Question: I'm asking as a new question because the update in <URL> didn't receive much attention.
Related questions: <URL>
t.dat file looks like this:
'''
260.37
260.04
261.53
261.32
260.19
260.49
260.43
260.59
260.26
260.68
260.28
259.93
260.82
259.50
260.29
260.52
260.30
259.91
262.24
260.58
260.74
260.22
261.66
260.31
260.99
259.79
260.90
259.88
260.19
261.50
259.32
260.79
259.94
260.35
260.03
260.07
261.86
261.09
260.60
260.15
75.17
75.16
75.33
75.31
75.34
75.04
75.49
75.25
75.27
75.32
75.10
75.75
75.58
74.86
75.19
75.44
75.29
75.31
75.55
75.91
75.39
75.65
75.85
75.67
75.62
74.87
75.64
75.69
75.13
77.76
75.31
74.87
75.75
75.27
75.61
74.84
75.72
75.40
74.96
75.33
67.20
67.26
68.15
68.67
68.88
67.56
67.71
66.87
68.74
67.32
66.92
69.62
67.29
66.87
68.33
67.73
68.66
68.75
67.00
67.22
66.93
68.81
67.29
67.18
67.33
67.91
70.34
67.15
68.37
69.60
69.74
69.62
67.33
66.79
67.90
67.39
69.88
68.48
68.96
67.36
47.82
47.54
47.74
47.95
47.65
47.71
47.64
47.71
47.47
48.19
47.82
48.06
47.88
48.22
48.31
47.58
47.41
47.85
47.71
47.93
48.34
47.95
48.70
47.58
47.86
47.96
47.80
48.00
47.51
47.56
47.50
47.52
47.47
47.76
47.53
48.27
47.26
47.79
47.67
47.57
'''
The goal is to calculate the standard deviations of four groups of numbers in file t.dat and show them as labels above the bars that compose the histogram. 1st group: lines 1-40 2nd group: lines 41-80 3rd group: lines 81-120 4th group: lines 121-160
So far, I've only managed to do this manually. I've splitted the desired range of lines into individual files, i. e. tempos1.dat, tempos4.dat, tempos9.dat and tempos16.dat, calculated their standard deviations using stats and showed them as labels.
Here's the code:
'''
set term pngcairo
set out 'st-dev.png'
unset key
stats "tempos1.dat" using 1 name "A"
stats "tempos4.dat" using 1 name "B"
stats "tempos9.dat" using 1 name "C"
stats "tempos16.dat" using 1 name "D"
set label "0.6234" at 28,275
set label "0.4666" at 90,90
set label "0.9836" at 149,85
set label "0.2947" at 210,65
set boxwidth 0.9 relative
set style data histogram
set style histogram cluster gap 1
set style fill solid 1.0 border -1
set xrange [0:250]
set xtics ("1" 40, "4" 100, "8" 160, "16" 220)
plot for [i=1:4] 't.dat' using ($0+20+(i-1)*61):1 every ::((i-1)*40)::(i*40-1) with boxes lt i
'''
I read the related posts, it appears that, to put the std dev above the bars all I have to do is add a column in the clause that contains the variable that stores the std_dev, but for now it is being calculated over a manually splitted file.
Here's the desired output:

How do I do that?
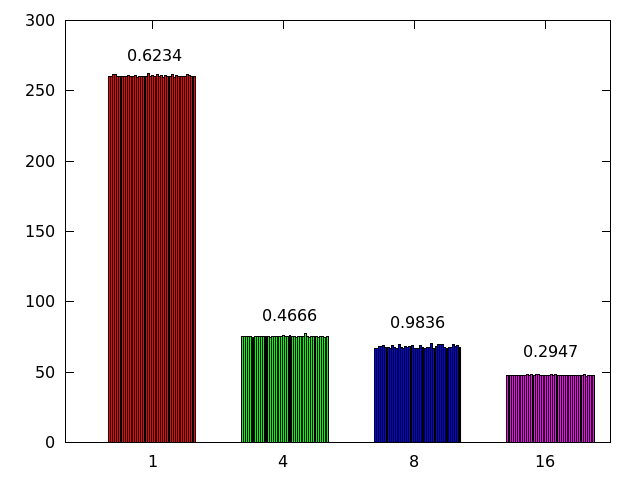
Answer: You can iterate over the four blocks with 'do for', call 'stats' using the same 'using' and 'every' settings as you already have in your 'plot' command. Then, in each iteration, and set the appropriate label using the many values that 'stats' gives you:
- 'STATS_mean_x'- 'STATS_max_y''set label ... offset 0,1'- 'STATS_stddev_y'
'''
set term pngcairo
set out 'st-dev.png'
unset key
set boxwidth 0.9 relative
set style fill solid 1.0 border -1
set xlabel "Numero de processos"
set ylabel "Tempo de execucao (s)"
set xrange [0:250]
set xtics ("1" 40, "4" 100, "8" 160, "16" 220)
do for [i=1:4] {
stats 't.dat' using ($0+20+(i-1)*61):1 every ::((i-1)*40)::(i*40-1) nooutput
set label i sprintf('%.4f', STATS_stddev_y) center at STATS_mean_x,STATS_max_y offset 0,1
}
plot for [i=1:4] 't.dat' using ($0+20+(i-1)*61):1 every ::((i-1)*40)::(i*40-1) with boxes lt i
'''